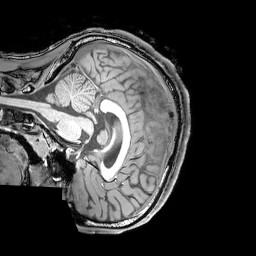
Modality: T1w
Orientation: sagittal
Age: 20
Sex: male
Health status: healthy
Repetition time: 0.081 s
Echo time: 0.037 s